Interaction volume radius: 5 \u00c5
Interaction volume height: 45 \u00c5
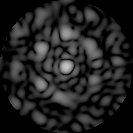
Disorder parameter: 0.5669